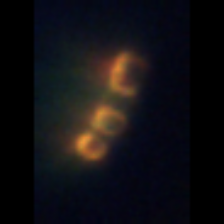
Taxon: Chaetoceros
Group: Diatoms